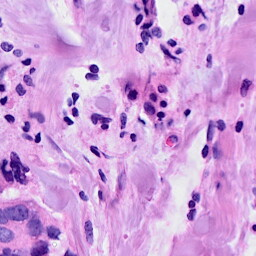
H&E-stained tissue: Breast